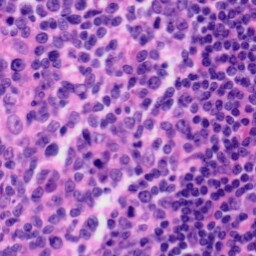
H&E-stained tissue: Tonsil